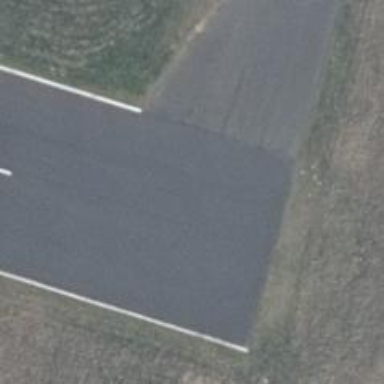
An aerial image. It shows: Asphalt taxiway at the airport.